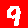
Digit: 9